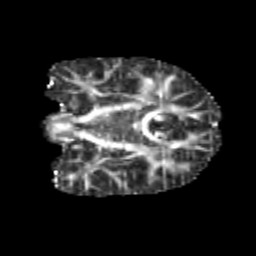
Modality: FA
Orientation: coronal
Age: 10
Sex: male
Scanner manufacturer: siemens
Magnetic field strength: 3 T
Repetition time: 3.8 s
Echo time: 0.07 s